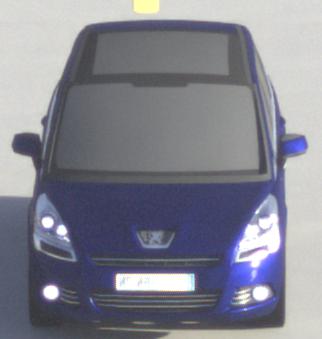
Make: Peugeot
Model: 5008 120 VTi
Detailed model: 5008 (I) Van
Model produced from: 2009/10
Model produced until: 2011/07
Doors: 5
Color: blue
Road condition: dry road
Daytime: morning or afternoon
Contrast: high contrast